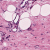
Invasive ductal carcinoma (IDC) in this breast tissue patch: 0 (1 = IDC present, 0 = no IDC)